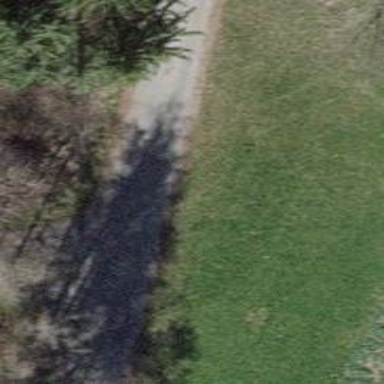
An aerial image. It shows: Well-maintained track road with grade 1 tracktype.